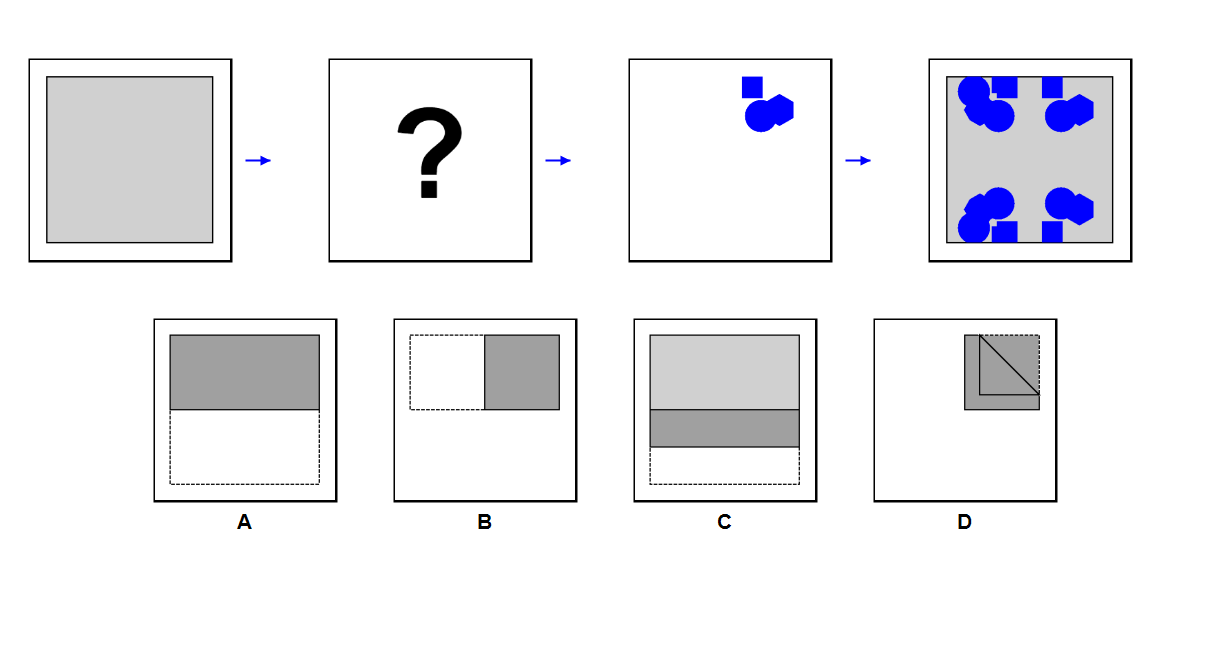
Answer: C